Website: lowes
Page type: review-order
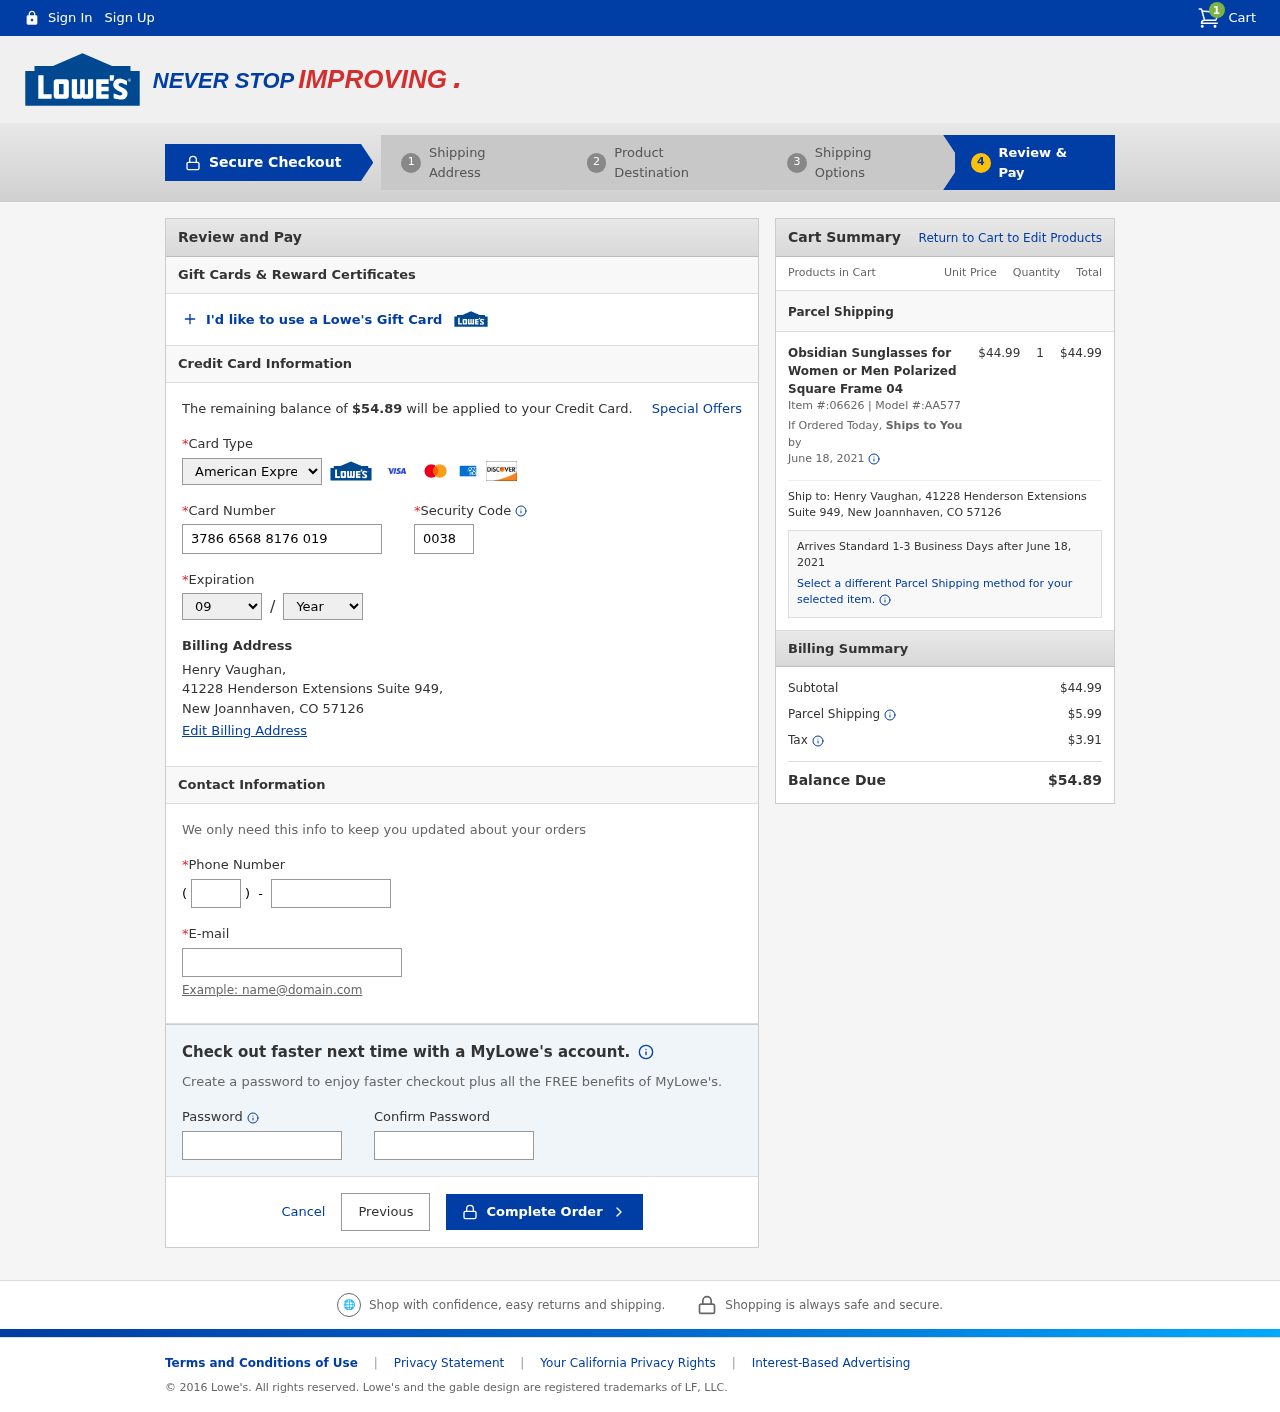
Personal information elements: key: PII_CARD_CVV
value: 0038
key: PII_CARD_EXPIRY_MONTH
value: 09
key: PII_CARD_EXPIRY_YEAR
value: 29
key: PII_CARD_NUMBER
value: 3786 6568 8176 019
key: PII_CARD_TYPE
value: American Express
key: PII_CITY
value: New Joannhaven
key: PII_EMAIL
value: henry_vaughan@hotmail.com
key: PII_FULLNAME
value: Henry Vaughan,
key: PII_PHONE
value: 9014948153
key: PII_PHONE_AREA
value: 901
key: PII_POSTCODE
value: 57126
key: PII_STATE_ABBR
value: CO
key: PII_STREET
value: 41228 Henderson Extensions Suite 949,
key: PII_FULLNAME2
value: Henry Vaughan
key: PII_STREET2
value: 41228 Henderson Extensions Suite 949
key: PII_CITY_STATE_ZIP2
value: New Joannhaven, CO 57126
Product elements: key: PRODUCT1_NAME
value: Obsidian Sunglasses for Women or Men Polarized Square Frame 04
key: PRODUCT1_PRICE
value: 44.99
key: PRODUCT1_QUANTITY
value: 1
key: PRODUCT1_ITEM_NUMBER
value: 06626
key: PRODUCT1_MODEL_NUMBER
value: AA577
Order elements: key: ORDER_NUM_ITEMS
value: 1
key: ORDER_TOTAL
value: $54.89
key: ORDER_SHIPPING_DATE
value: June 18, 2021
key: ORDER_SUBTOTAL
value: $44.99
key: ORDER_SHIPPING_DATE2
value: June 18, 2021
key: ORDER_SUBTOTAL2
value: $44.99
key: ORDER_SHIPPING_COST
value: $5.99
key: ORDER_TAX
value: $3.91